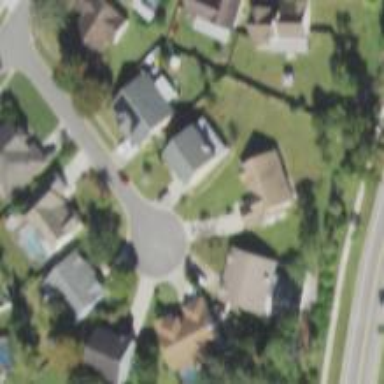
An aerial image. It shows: Residential road with sidewalk on the left side.